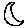
Label: moon